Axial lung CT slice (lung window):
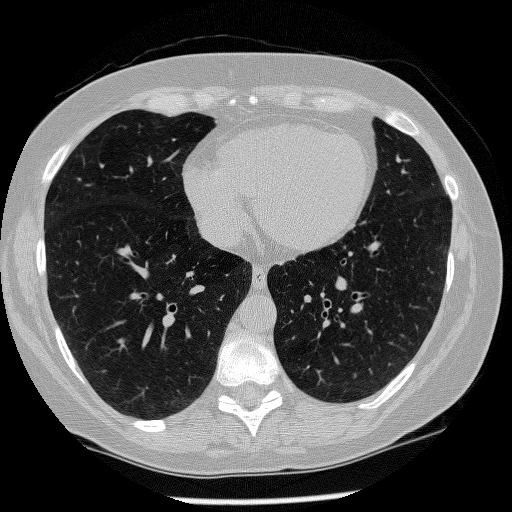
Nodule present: no